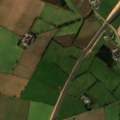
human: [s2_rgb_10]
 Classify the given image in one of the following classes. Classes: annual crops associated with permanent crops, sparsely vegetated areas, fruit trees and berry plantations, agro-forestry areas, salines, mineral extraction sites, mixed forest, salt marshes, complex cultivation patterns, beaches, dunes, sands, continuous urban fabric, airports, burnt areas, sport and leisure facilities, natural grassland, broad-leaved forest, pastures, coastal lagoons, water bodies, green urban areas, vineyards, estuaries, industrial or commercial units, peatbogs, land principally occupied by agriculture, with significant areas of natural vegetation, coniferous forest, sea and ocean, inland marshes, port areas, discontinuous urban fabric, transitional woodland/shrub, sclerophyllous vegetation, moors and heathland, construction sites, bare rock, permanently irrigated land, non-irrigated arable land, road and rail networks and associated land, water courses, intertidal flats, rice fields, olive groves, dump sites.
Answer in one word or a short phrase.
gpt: non-irrigated arable land, pastures